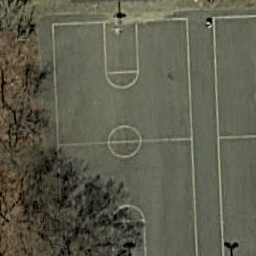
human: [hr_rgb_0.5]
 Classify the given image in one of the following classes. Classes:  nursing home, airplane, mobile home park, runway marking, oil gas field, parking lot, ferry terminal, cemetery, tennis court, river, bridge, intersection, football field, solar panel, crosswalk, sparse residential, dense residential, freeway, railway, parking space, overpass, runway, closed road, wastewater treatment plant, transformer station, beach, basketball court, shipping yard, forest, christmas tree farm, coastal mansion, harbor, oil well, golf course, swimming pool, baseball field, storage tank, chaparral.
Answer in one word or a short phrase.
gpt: basketball court